Field crop: maize
Growth stage: 2
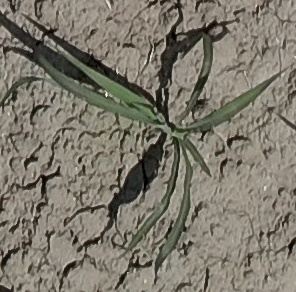
Species: sorghum